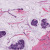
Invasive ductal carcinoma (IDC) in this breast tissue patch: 1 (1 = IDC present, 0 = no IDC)